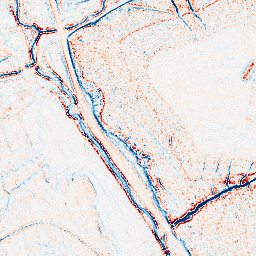
Category: edge_preserving
Decomposition family: anisotropic_diffusion
Decomposition parameters: iterations: 5
kappa: 30
gamma: 0.15
Upsampling method: sinc_hamming
Upsampling parameters: scale: 2
kernel_size: 16
Upsampling scale: 2